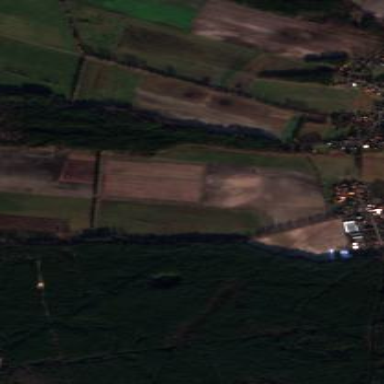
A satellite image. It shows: View of farmland.